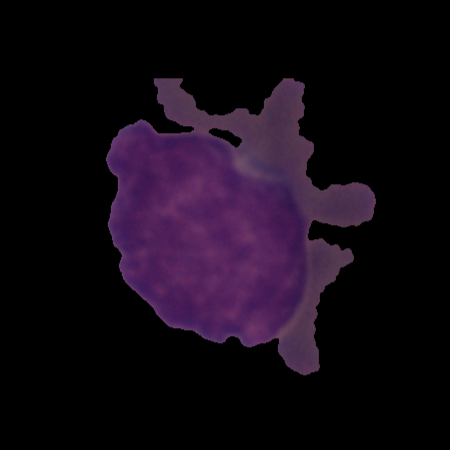
Label: cancer